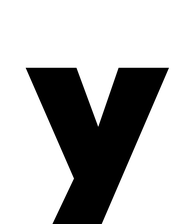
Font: Poppins-Black